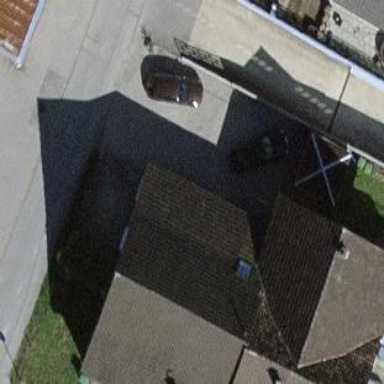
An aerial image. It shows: House with gabled roof made of brown roof tiles. The roof is oriented across the building.